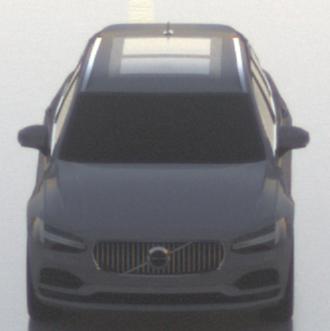
Make: Volvo
Model: V90
Detailed model: -
Model produced from: 2016
Model produced until: 2020
Doors: 5
Color: gray
Road condition: wet road
Daytime: sunrise or sunset
Contrast: low contrast